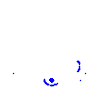
Particle: pion